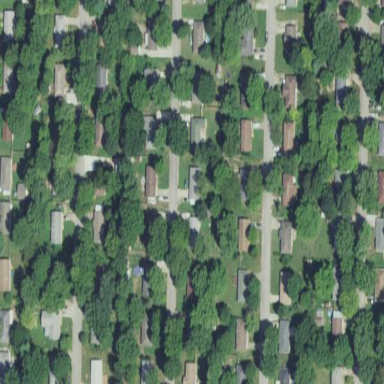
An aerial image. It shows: Residential area composed of single-family homes.